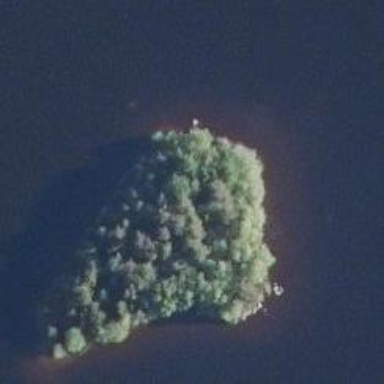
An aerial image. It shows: Islet.